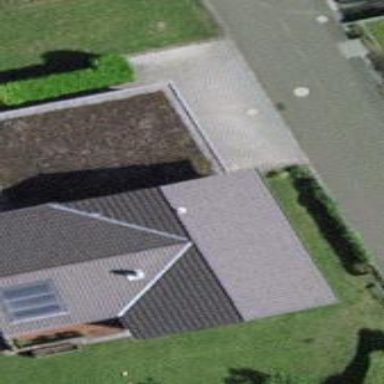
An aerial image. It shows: Garage.